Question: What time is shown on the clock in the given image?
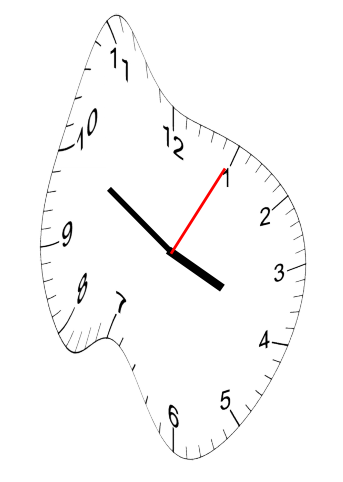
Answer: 03:50:05